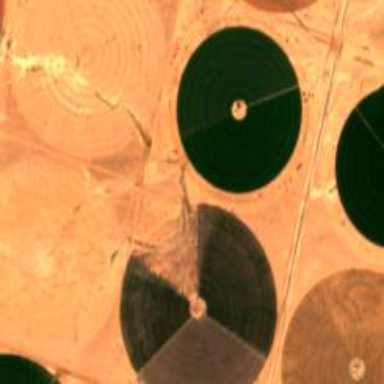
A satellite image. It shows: Irrigation pivot.